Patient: sex M, age 59
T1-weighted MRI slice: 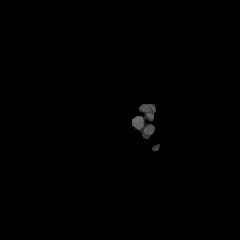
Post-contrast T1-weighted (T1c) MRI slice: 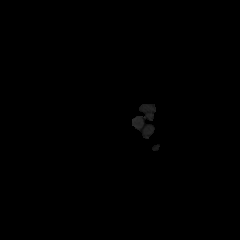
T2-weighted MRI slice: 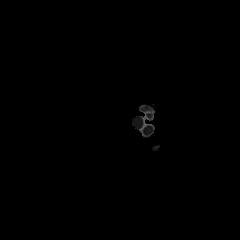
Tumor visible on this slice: no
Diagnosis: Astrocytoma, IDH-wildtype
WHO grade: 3